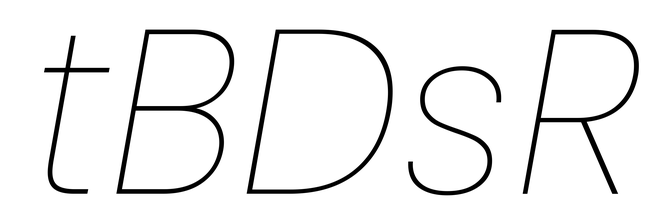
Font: Poppins-ThinItalic